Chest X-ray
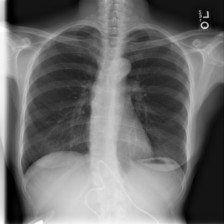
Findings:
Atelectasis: negative
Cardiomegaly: negative
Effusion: negative
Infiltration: negative
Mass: negative
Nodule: negative
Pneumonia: negative
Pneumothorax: negative
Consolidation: negative
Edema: negative
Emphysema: negative
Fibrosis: negative
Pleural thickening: negative
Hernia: negative